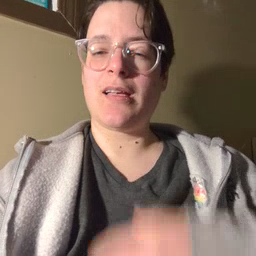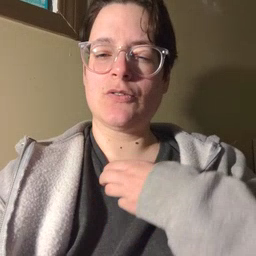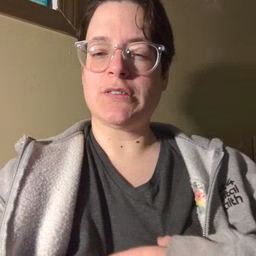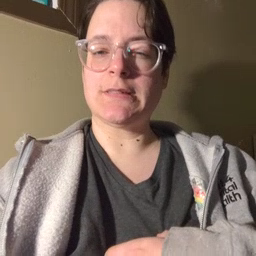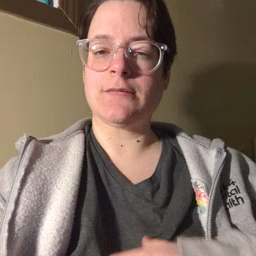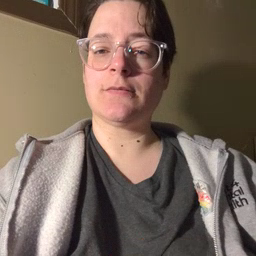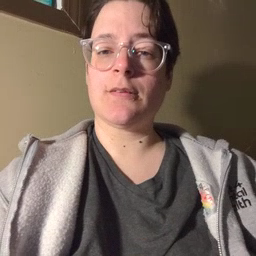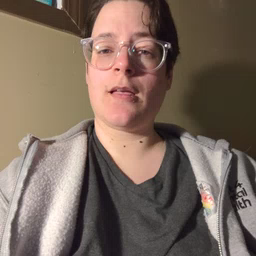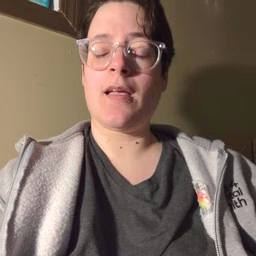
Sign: hungry